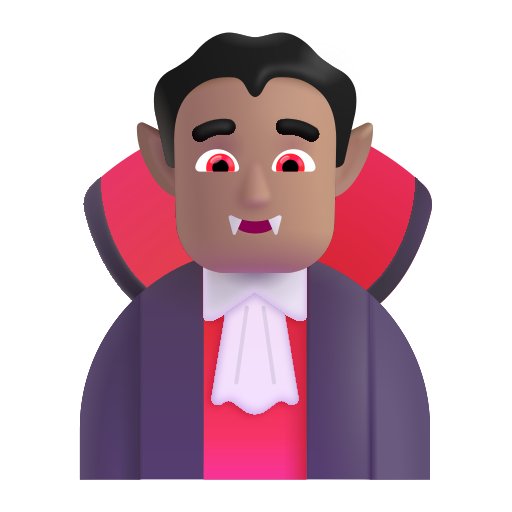
man vampire color